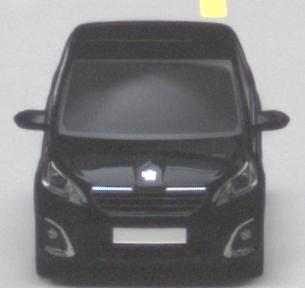
Make: Peugeot
Model: 108 1.0 VTi 68
Detailed model: 108
Model produced from: 2015/03
Model produced until: 2016/10
Doors: 3
Color: black
Road condition: dry road
Daytime: midday
Contrast: medium contrast